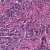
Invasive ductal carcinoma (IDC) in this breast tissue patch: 1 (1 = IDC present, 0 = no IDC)